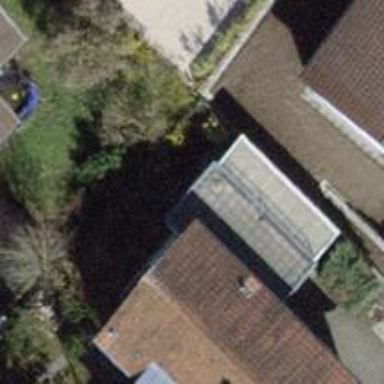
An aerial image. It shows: Garage building.